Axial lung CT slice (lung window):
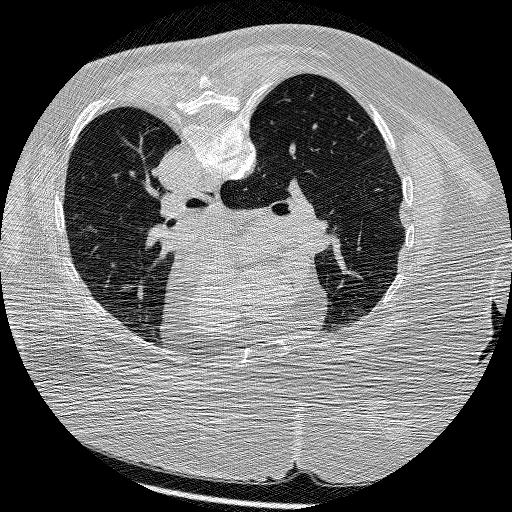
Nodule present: yes
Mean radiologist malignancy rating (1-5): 2.5